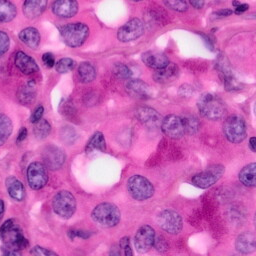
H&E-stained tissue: Pancreatic